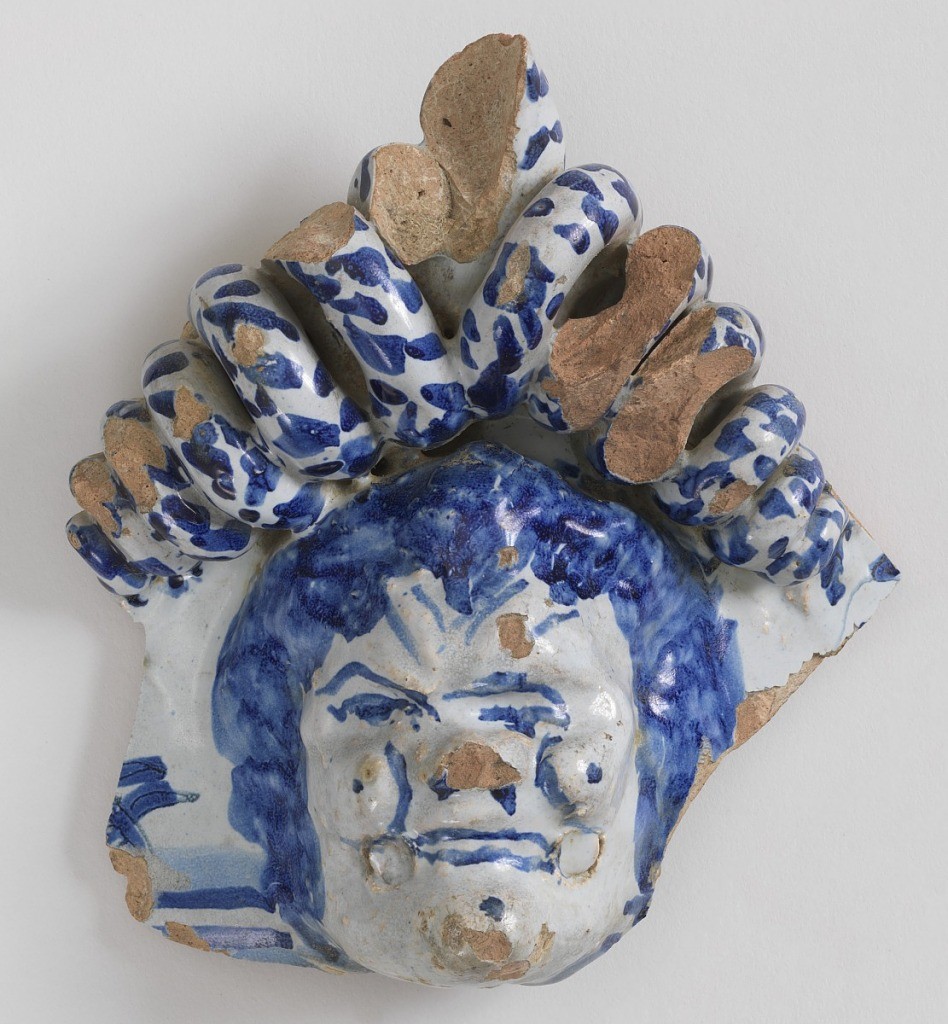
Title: Fragment
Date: late 17th century
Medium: Tin-glazed earthenware
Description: Mascaron, crowned with coiled serpents. Pale blue glaze over pink earthenware body, with details in dark cobalt.